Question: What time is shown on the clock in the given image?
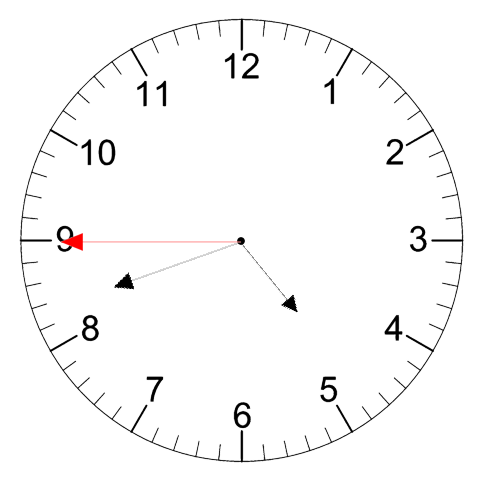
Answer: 04:41:45